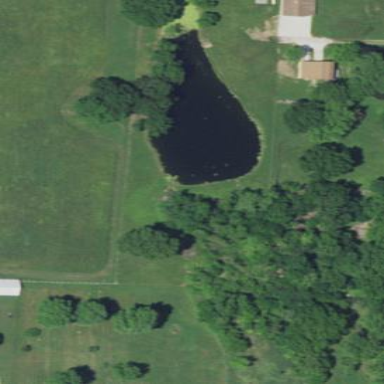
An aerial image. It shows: Pond with natural water.